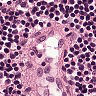
Metastatic tissue present: no